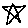
Label: star